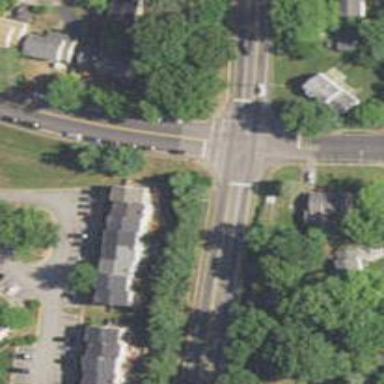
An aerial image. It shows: Marked crossing on the road.